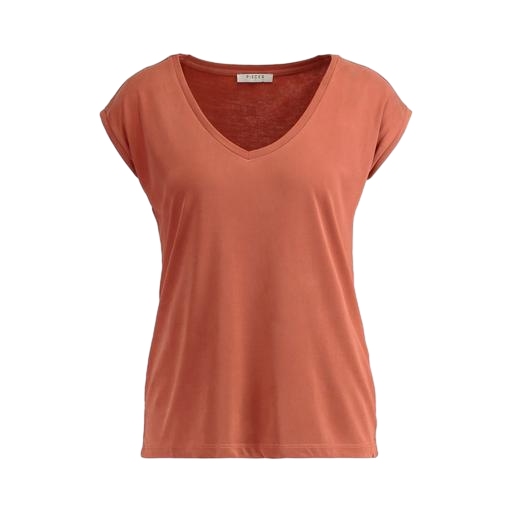
coral v-neck color, cap-sleeved tee, cap-sleeve t-shirt, white background